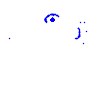
Particle: electron